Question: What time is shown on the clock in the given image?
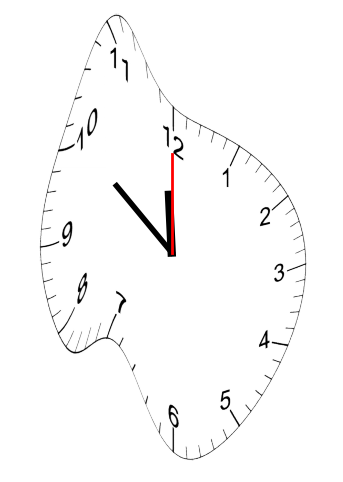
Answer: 11:51:00